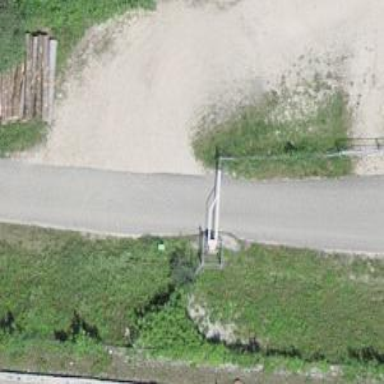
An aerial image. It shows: Lift gate barrier.